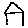
Label: house